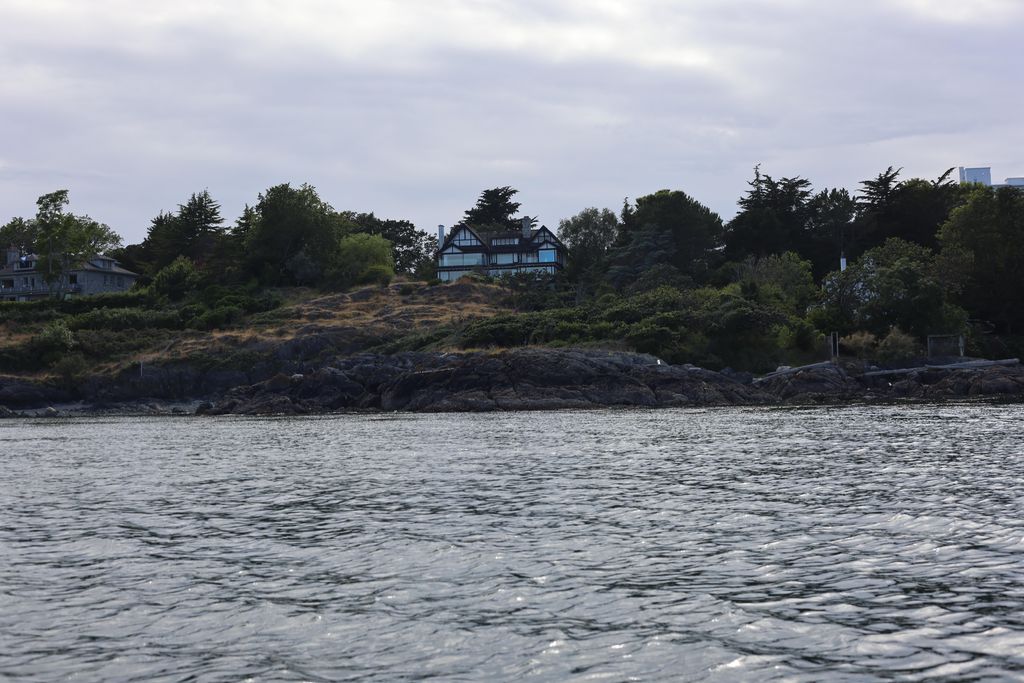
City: victoria